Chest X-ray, PA view. Patient: 64 years old, sex M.
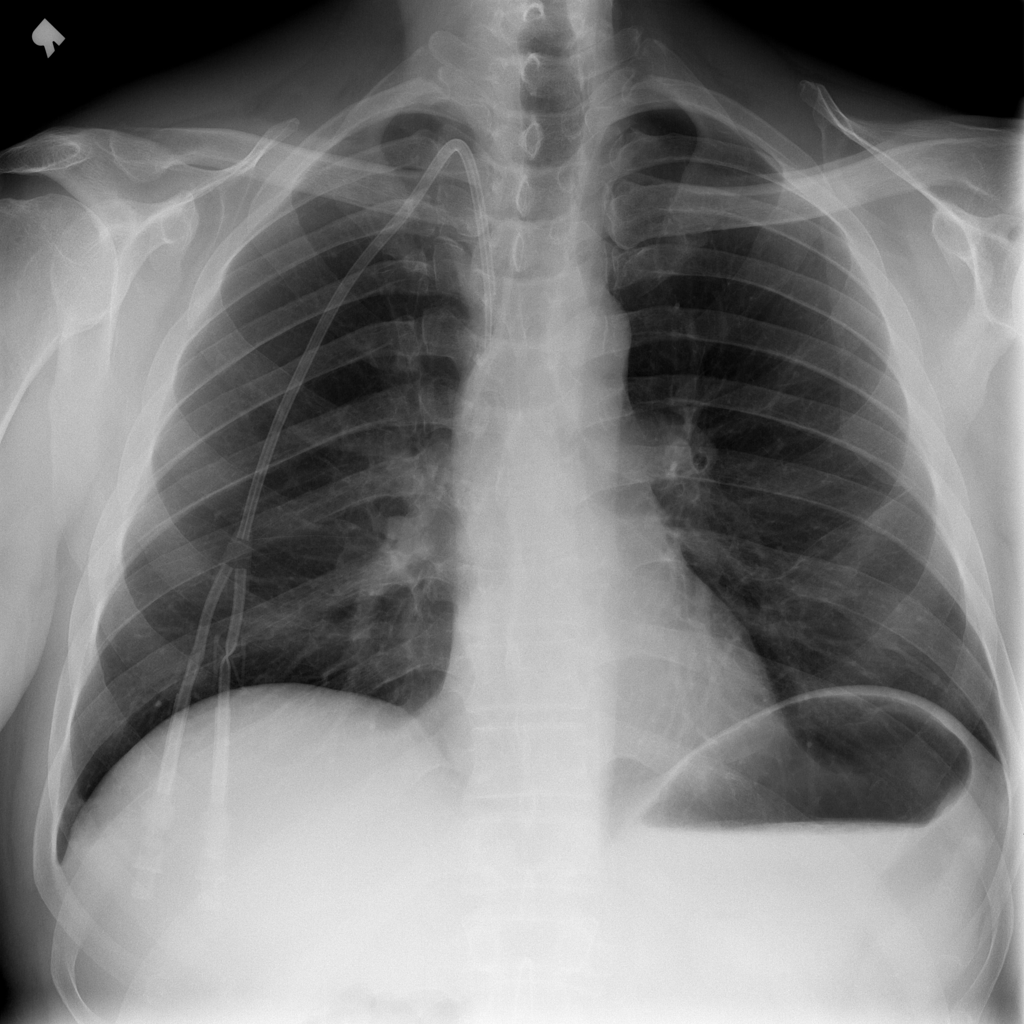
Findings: Infiltration